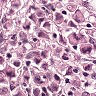
Metastatic tissue present: yes